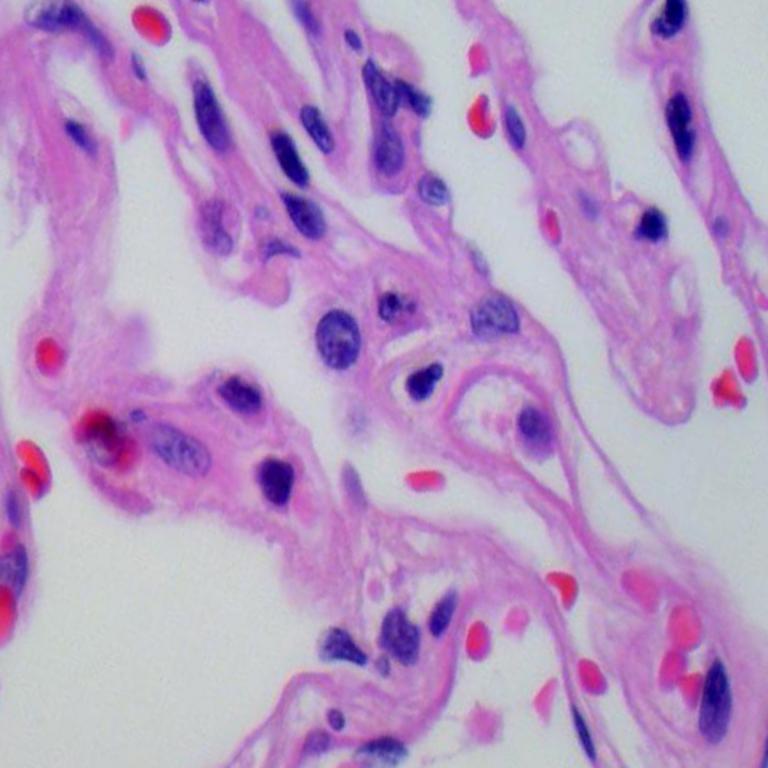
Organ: lung
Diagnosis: benign